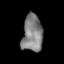
Tissue: lung
Cell type: Epithelial cells
Senescence score: 0.2416
Nuclear area (px): 736
Mean DAPI intensity: 128.882